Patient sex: M
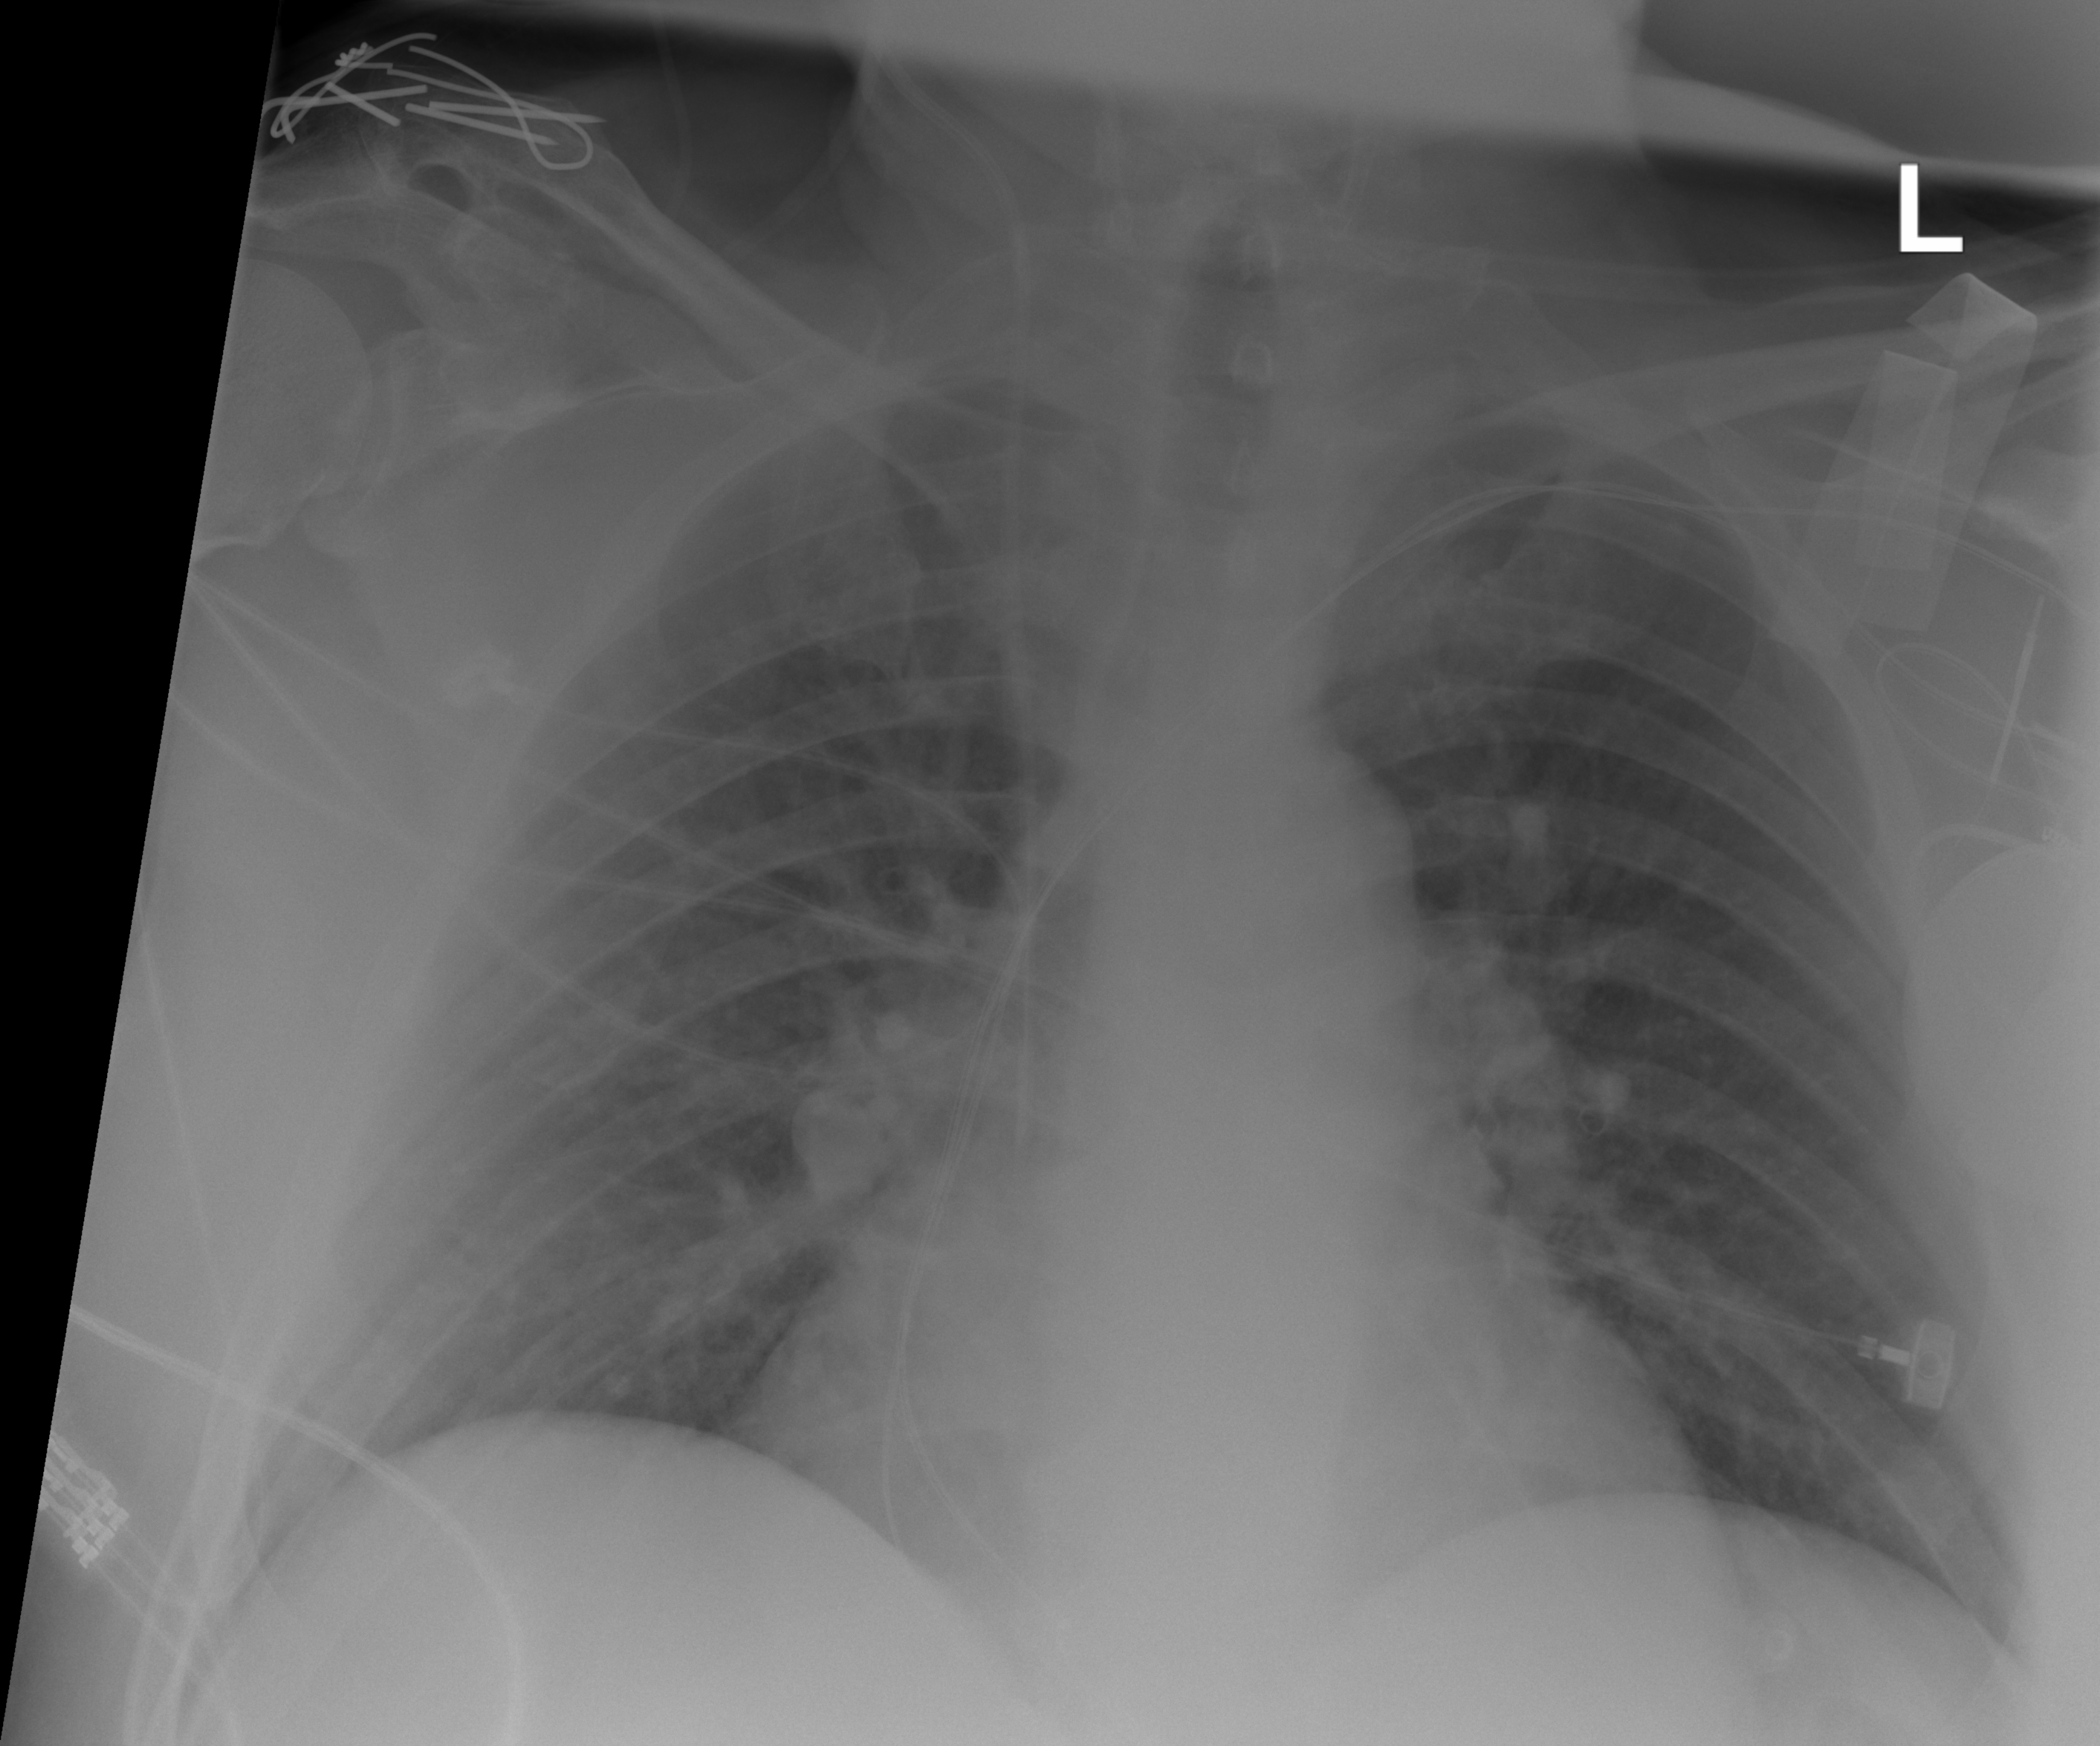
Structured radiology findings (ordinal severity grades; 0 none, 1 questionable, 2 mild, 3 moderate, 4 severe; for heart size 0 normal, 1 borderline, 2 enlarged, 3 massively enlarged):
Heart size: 2
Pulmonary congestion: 2
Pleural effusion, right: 0
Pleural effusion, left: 0
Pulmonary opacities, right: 0
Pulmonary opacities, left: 0
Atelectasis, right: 0
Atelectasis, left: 0